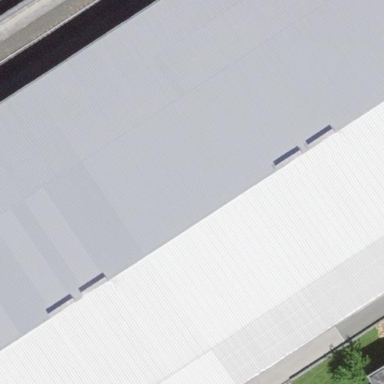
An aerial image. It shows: Warehouse.